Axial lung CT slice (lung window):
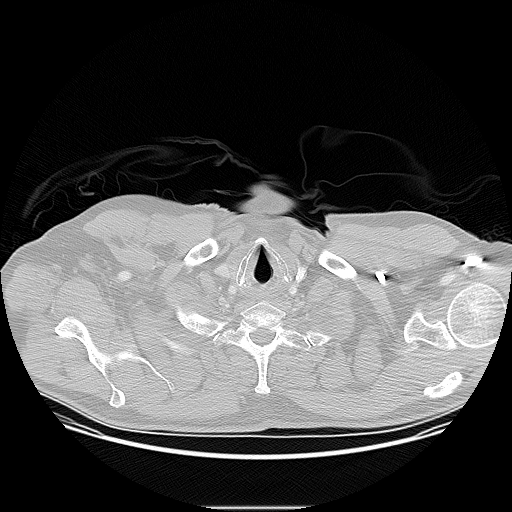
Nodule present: no